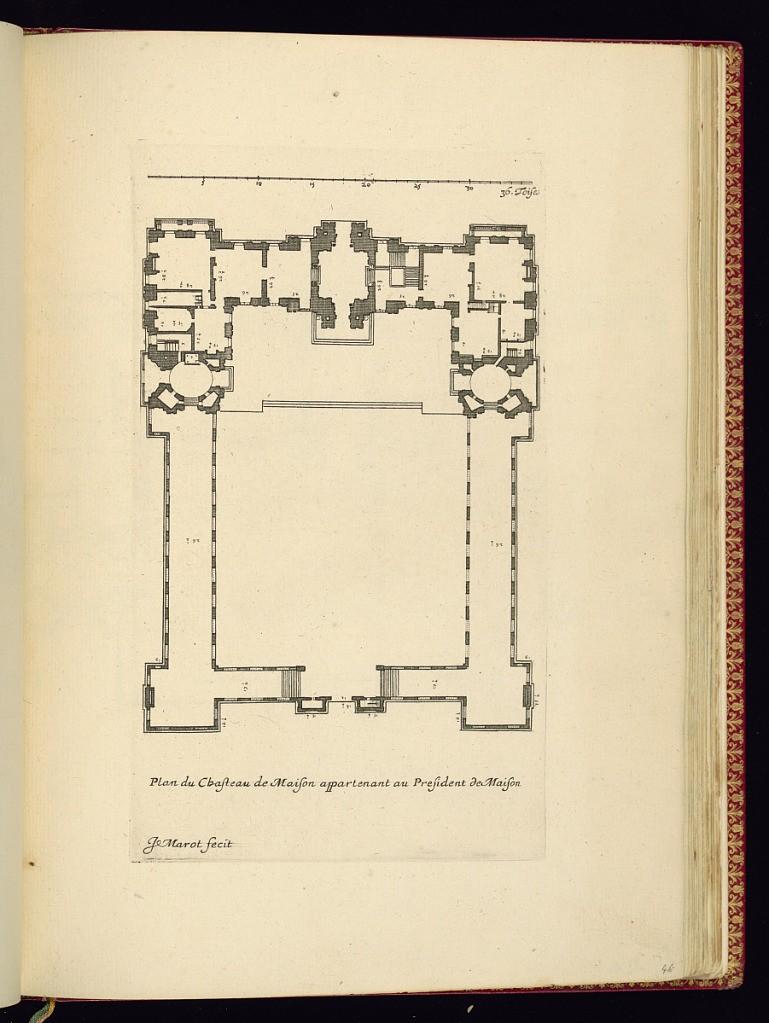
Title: Plan du Chasteau de Maison appartenant au President de Maison
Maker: Jean Marot, French, 1619 - 1679
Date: ca.1635–ca.1660
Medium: Etching on laid paper
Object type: Print
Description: Architectural floor plan for a Castle with an inner courtyard, and a scale above. Numbers printed throughout. The plate is titled and signed.